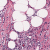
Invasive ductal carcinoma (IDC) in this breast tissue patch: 1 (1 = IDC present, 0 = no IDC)